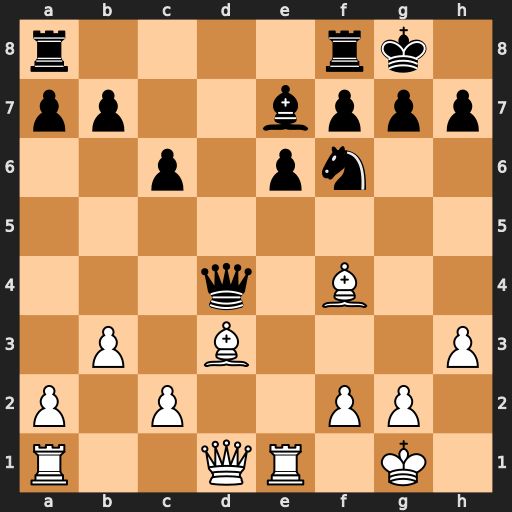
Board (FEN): r4rk1/pp2bppp/2p1pn2/8/3q1B2/1P1B3P/P1P2PP1/R2QR1K1
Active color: w
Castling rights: -
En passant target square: -
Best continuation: Bxh7+ Nxh7 Qxd4